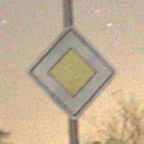
Verkehrszeichen: Vorfahrtsstrasse
Umgebung: Outdoor, Nature
Tageszeit: Night
Wetter: Clear
Licht: Natural
Jahreszeit: NotSpecified
Kontrast: LowContrast